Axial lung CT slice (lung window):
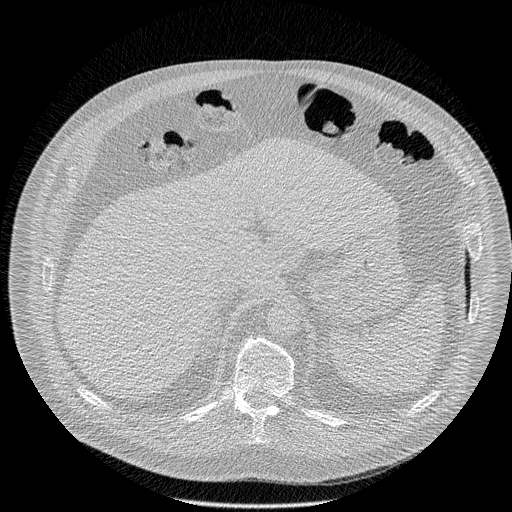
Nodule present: no